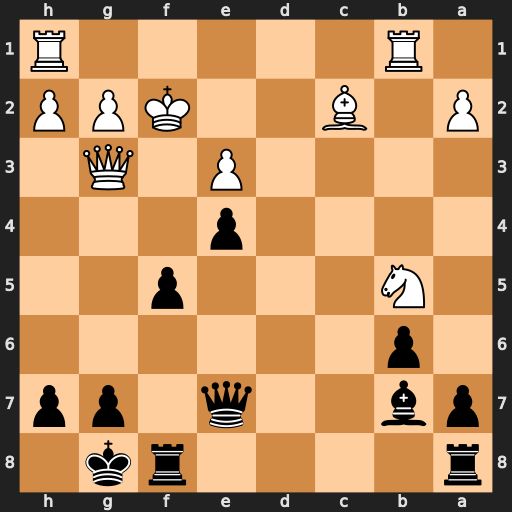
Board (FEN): r4rk1/pb2q1pp/1p6/1N3p2/4p3/4P1Q1/P1B2KPP/1R5R
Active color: b
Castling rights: -
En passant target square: -
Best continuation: f4 exf4 Qc5+